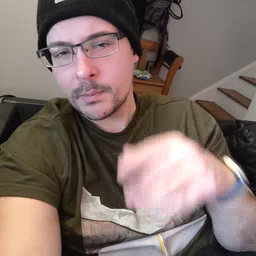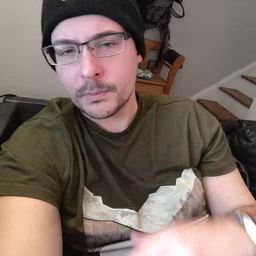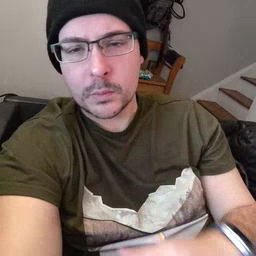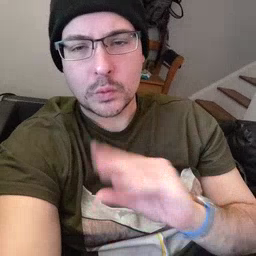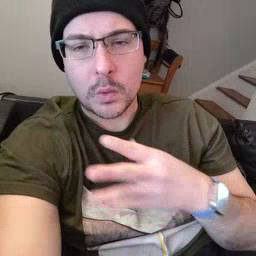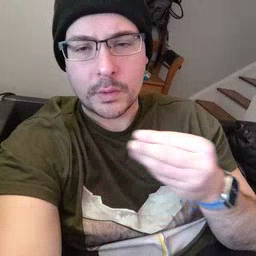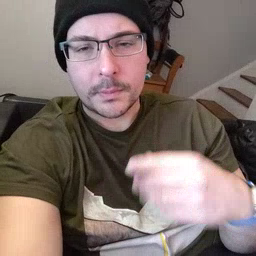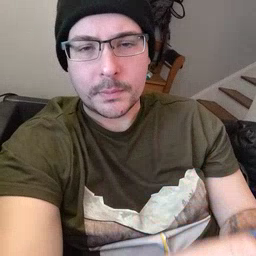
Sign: story